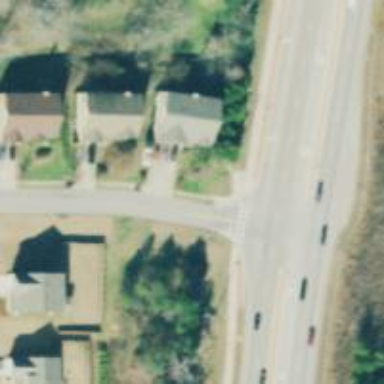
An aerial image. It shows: Asphalt road with secondary link designation.